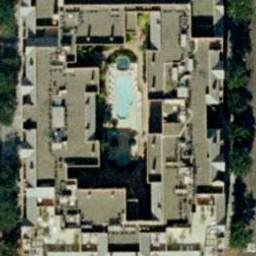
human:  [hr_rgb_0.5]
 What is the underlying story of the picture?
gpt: buildings